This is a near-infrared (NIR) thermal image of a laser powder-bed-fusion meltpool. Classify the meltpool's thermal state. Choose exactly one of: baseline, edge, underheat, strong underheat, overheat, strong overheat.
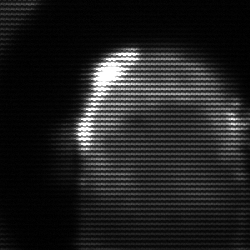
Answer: baseline